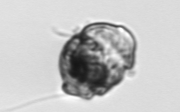
Label: Proterythropsis